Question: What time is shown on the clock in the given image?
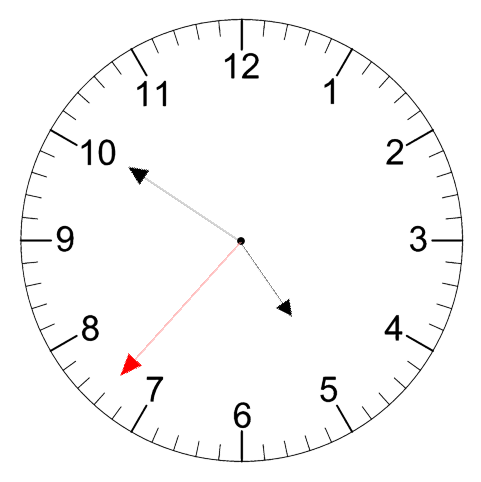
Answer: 04:50:37